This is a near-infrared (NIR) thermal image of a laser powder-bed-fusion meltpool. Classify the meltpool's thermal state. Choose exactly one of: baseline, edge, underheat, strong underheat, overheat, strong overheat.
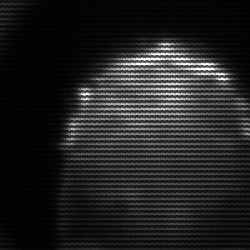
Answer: edge